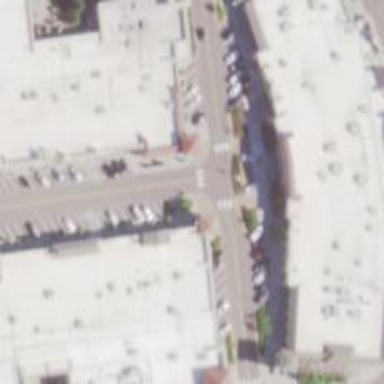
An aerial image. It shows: Marked road crossing.